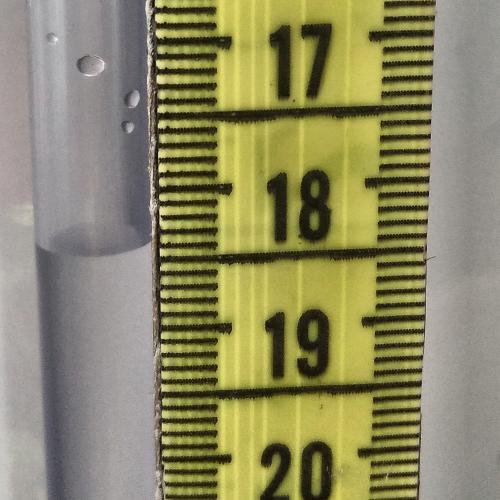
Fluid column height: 18.4 cm